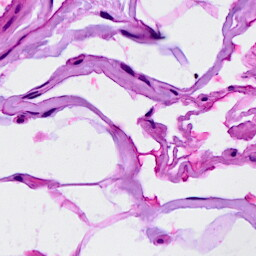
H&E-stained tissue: Breast